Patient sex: M
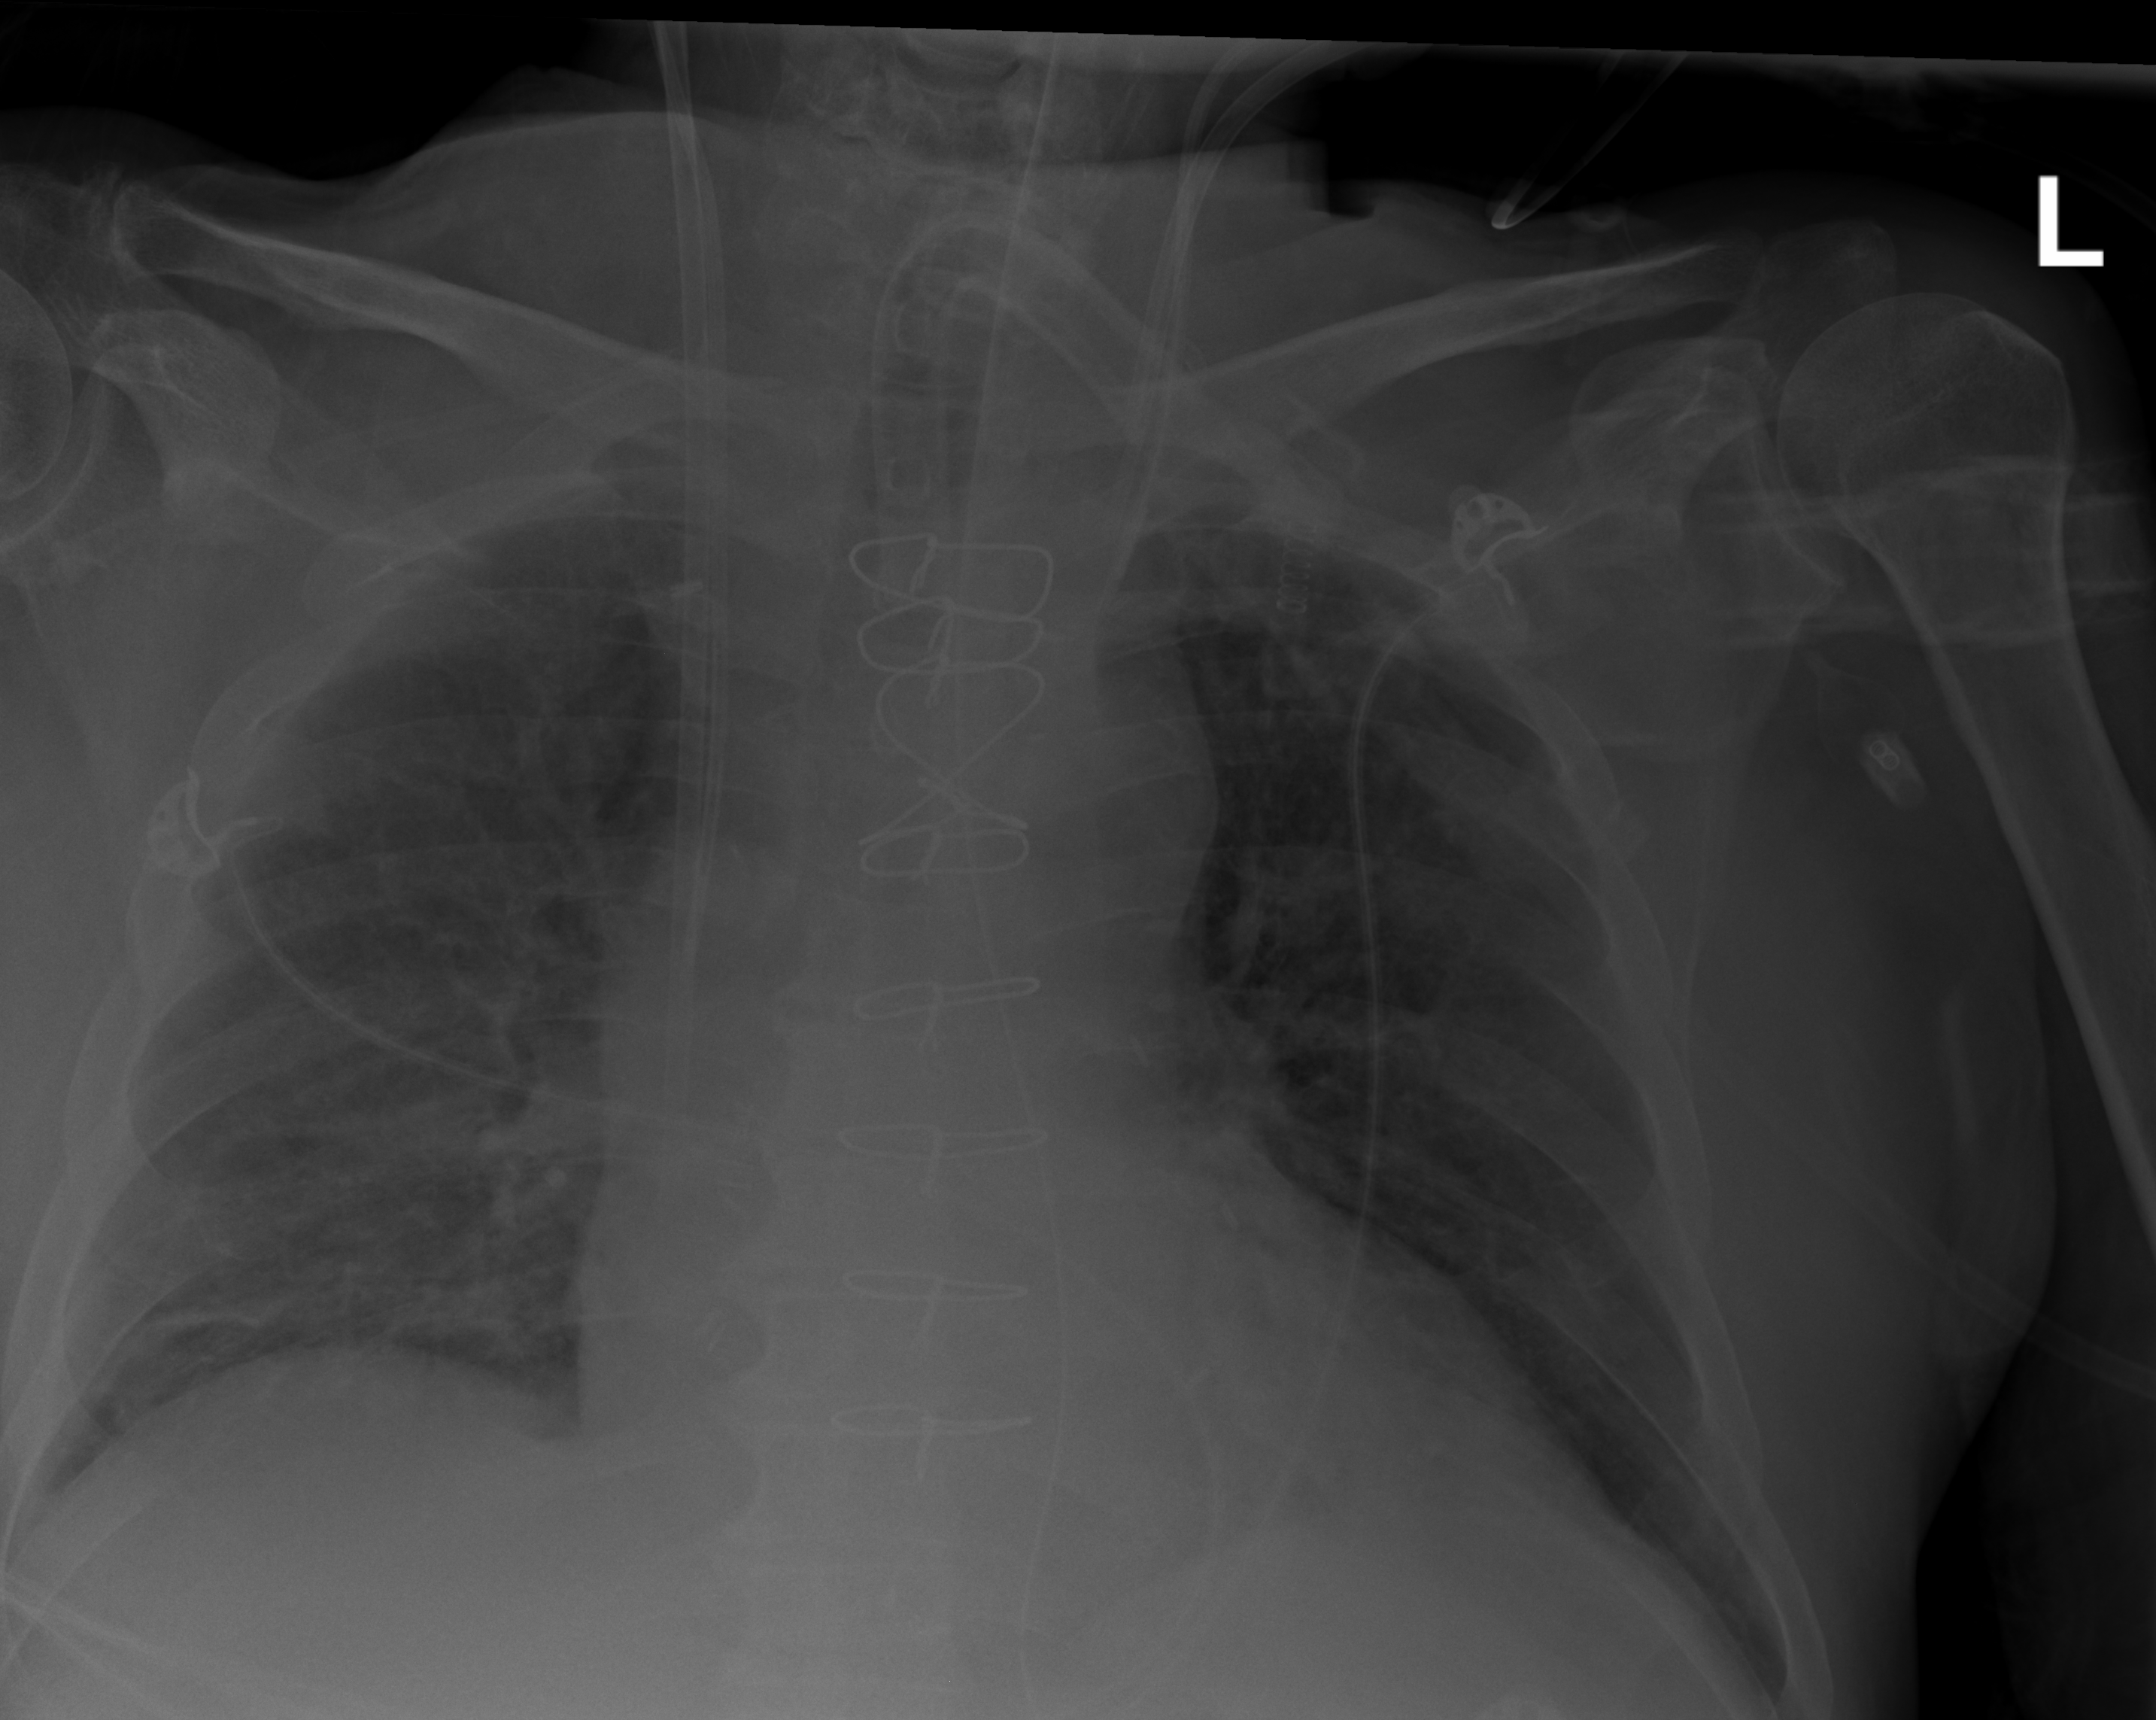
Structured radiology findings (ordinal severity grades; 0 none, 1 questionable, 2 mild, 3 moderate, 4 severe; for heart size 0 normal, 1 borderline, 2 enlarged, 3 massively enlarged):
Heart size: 2
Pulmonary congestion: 1
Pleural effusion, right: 0
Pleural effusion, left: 0
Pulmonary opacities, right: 1
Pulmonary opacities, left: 0
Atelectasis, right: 2
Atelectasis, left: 0